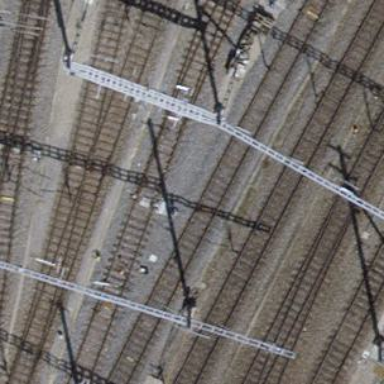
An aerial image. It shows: Railway yard with electrified tracks and single track.